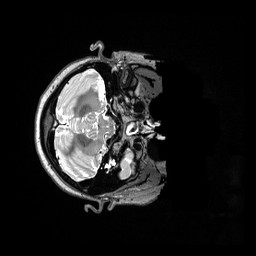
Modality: T2w
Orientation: axial
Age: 29
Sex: female
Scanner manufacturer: siemens
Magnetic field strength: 3 T
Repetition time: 3.2 s
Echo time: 0.562 s